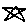
Label: star